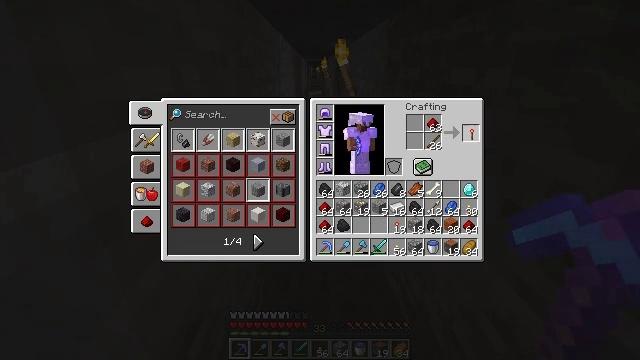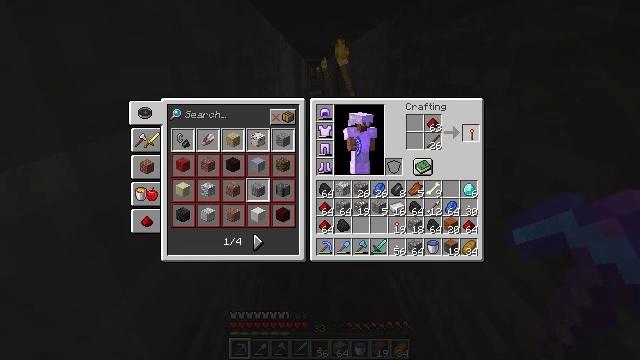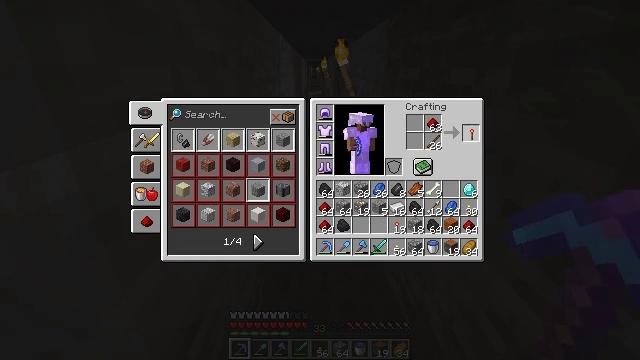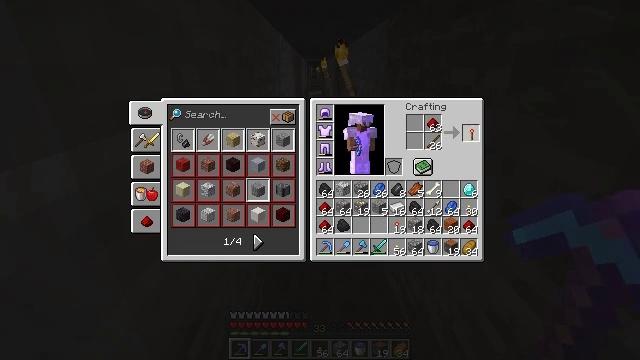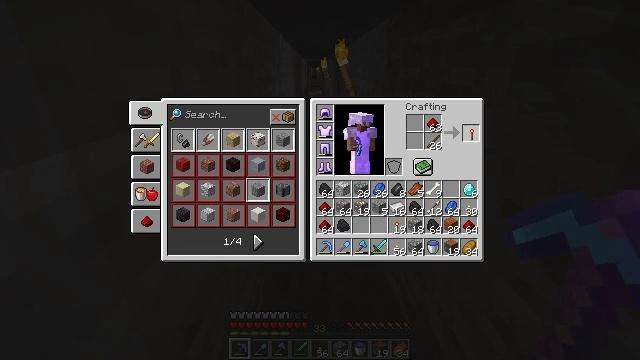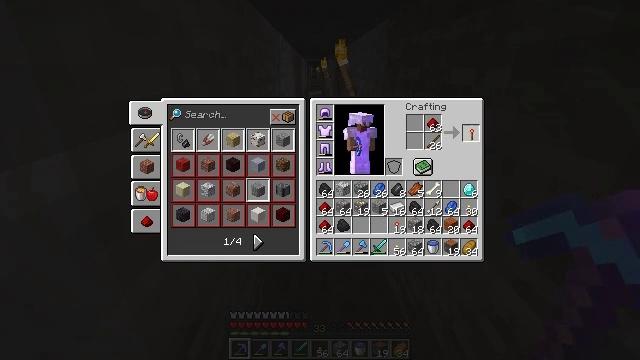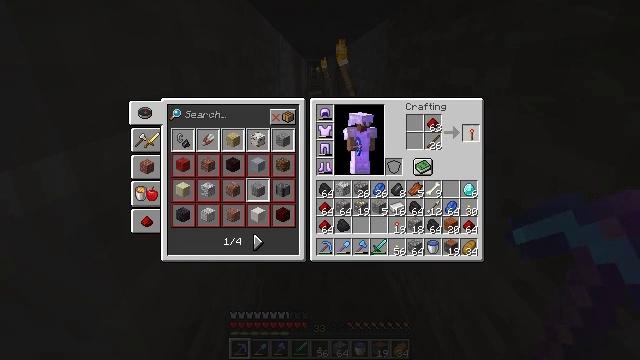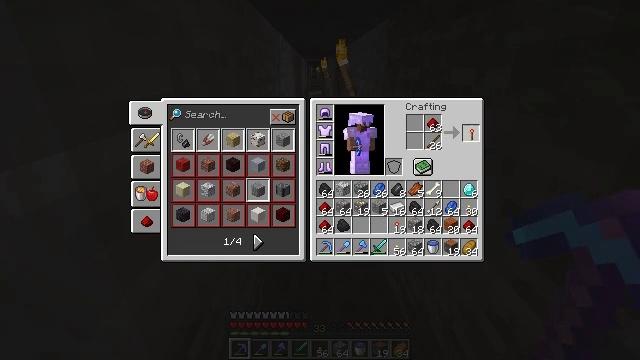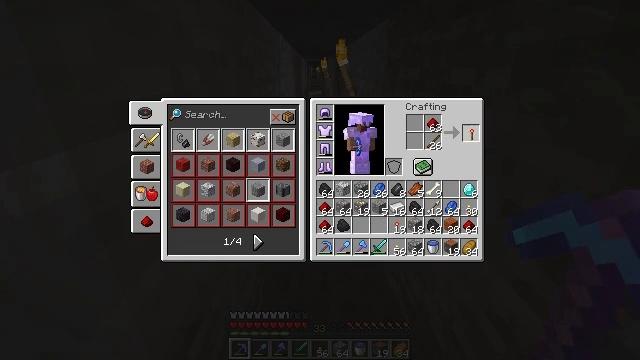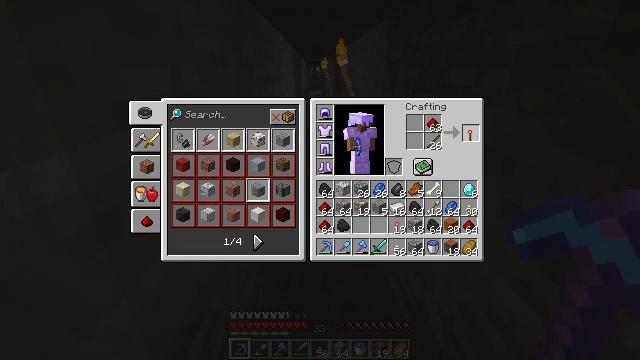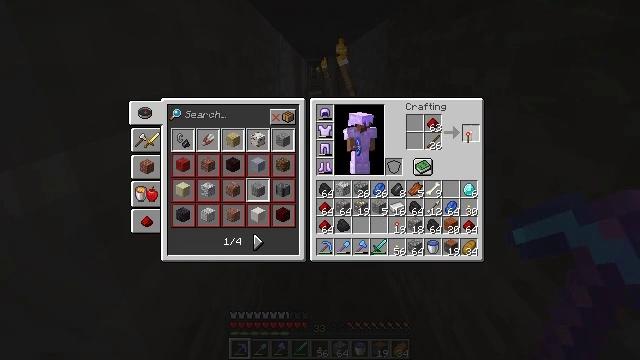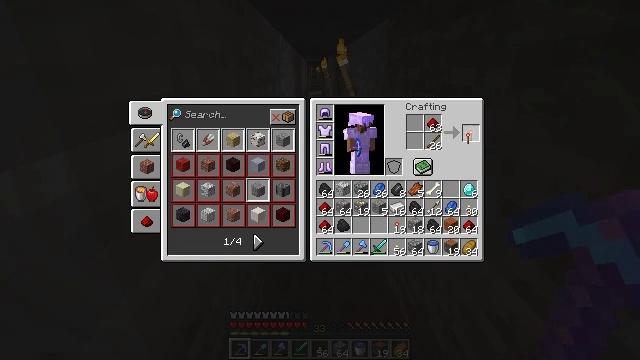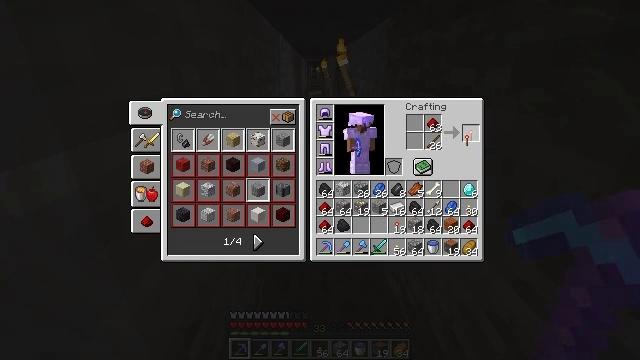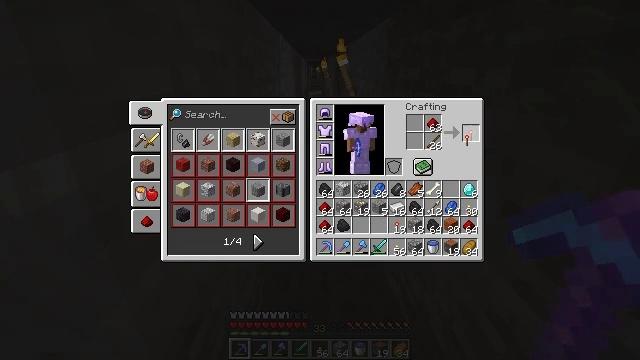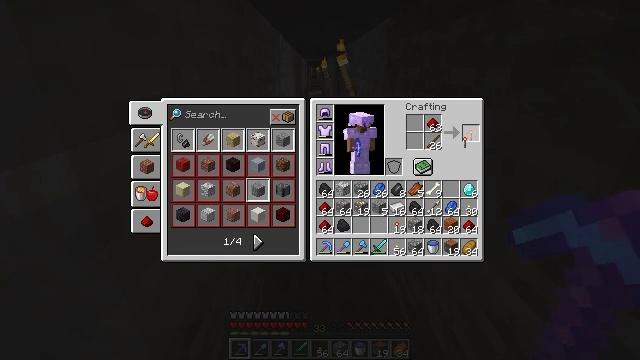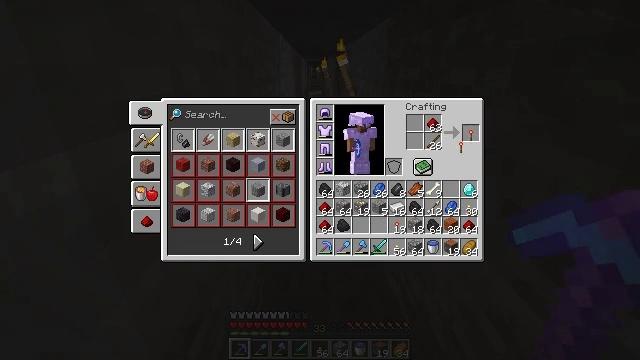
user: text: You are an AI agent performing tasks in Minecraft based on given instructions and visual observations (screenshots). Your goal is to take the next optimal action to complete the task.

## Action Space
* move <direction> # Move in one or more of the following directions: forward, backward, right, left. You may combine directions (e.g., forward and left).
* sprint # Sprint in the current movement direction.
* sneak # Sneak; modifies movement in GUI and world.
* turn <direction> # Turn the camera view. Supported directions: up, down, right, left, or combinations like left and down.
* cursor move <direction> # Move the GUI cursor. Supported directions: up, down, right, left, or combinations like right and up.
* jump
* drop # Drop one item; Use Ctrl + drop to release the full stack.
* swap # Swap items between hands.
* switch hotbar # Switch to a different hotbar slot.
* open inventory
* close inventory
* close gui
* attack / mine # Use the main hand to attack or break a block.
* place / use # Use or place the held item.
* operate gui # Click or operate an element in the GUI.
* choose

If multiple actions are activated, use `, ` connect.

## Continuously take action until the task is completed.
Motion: motion action
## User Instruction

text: Open the crafting table to craft a redstone torch.
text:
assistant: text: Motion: operate gui
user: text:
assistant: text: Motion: no_op
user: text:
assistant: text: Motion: no_op
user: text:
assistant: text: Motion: no_op
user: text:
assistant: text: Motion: no_op
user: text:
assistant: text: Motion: no_op
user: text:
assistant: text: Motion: no_op
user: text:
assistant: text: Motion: no_op
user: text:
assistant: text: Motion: no_op
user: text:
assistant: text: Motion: no_op
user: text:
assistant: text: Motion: no_op
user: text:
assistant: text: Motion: no_op
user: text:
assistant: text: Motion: no_op
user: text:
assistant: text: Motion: no_op
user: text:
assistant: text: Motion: no_op
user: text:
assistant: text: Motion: no_op
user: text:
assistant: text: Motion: no_op
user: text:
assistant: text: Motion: no_op
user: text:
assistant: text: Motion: no_op
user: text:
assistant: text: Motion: operate gui
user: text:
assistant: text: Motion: operate gui
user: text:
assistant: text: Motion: operate gui
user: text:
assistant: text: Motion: no_op
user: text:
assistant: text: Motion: operate gui
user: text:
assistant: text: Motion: operate gui
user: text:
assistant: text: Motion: operate gui
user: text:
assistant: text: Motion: operate gui
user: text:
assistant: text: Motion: operate gui
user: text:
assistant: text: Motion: operate gui
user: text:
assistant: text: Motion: no_op